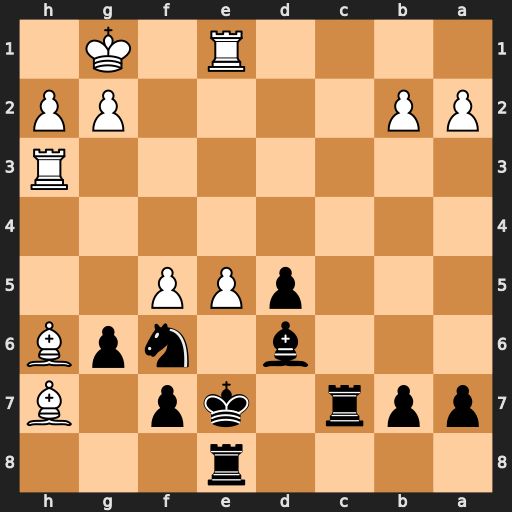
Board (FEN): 4r3/ppr1kp1B/3b1npB/3pPP2/8/7R/PP4PP/4R1K1
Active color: b
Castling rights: -
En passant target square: -
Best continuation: Bc5+ Kf1 Nxh7